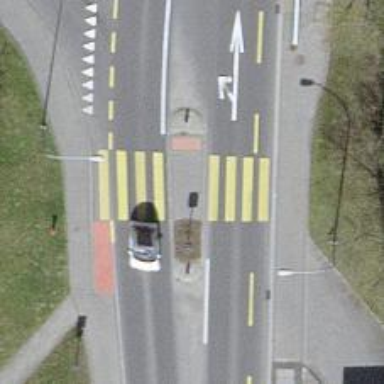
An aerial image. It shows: Uncontrolled zebra crossing with central island.